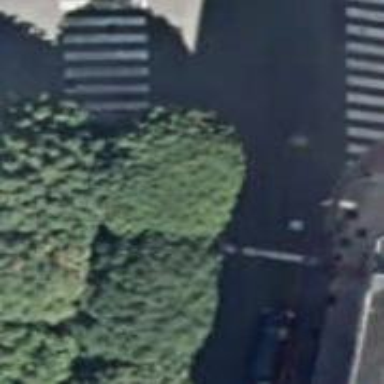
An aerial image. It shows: Road with traffic signals.